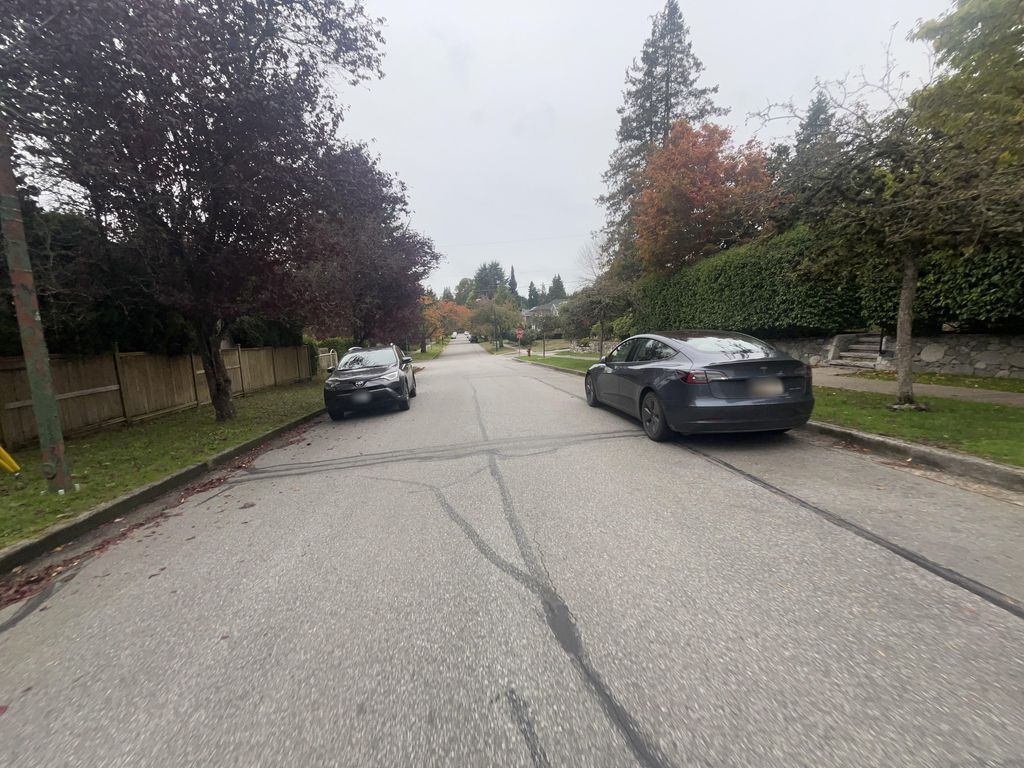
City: vancouver